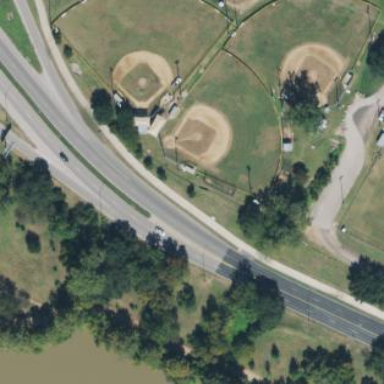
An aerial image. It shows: Baseball pitch for leisure and sports activities.